Field crop: tomato
Growth stage: 1
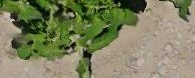
Species: tomato